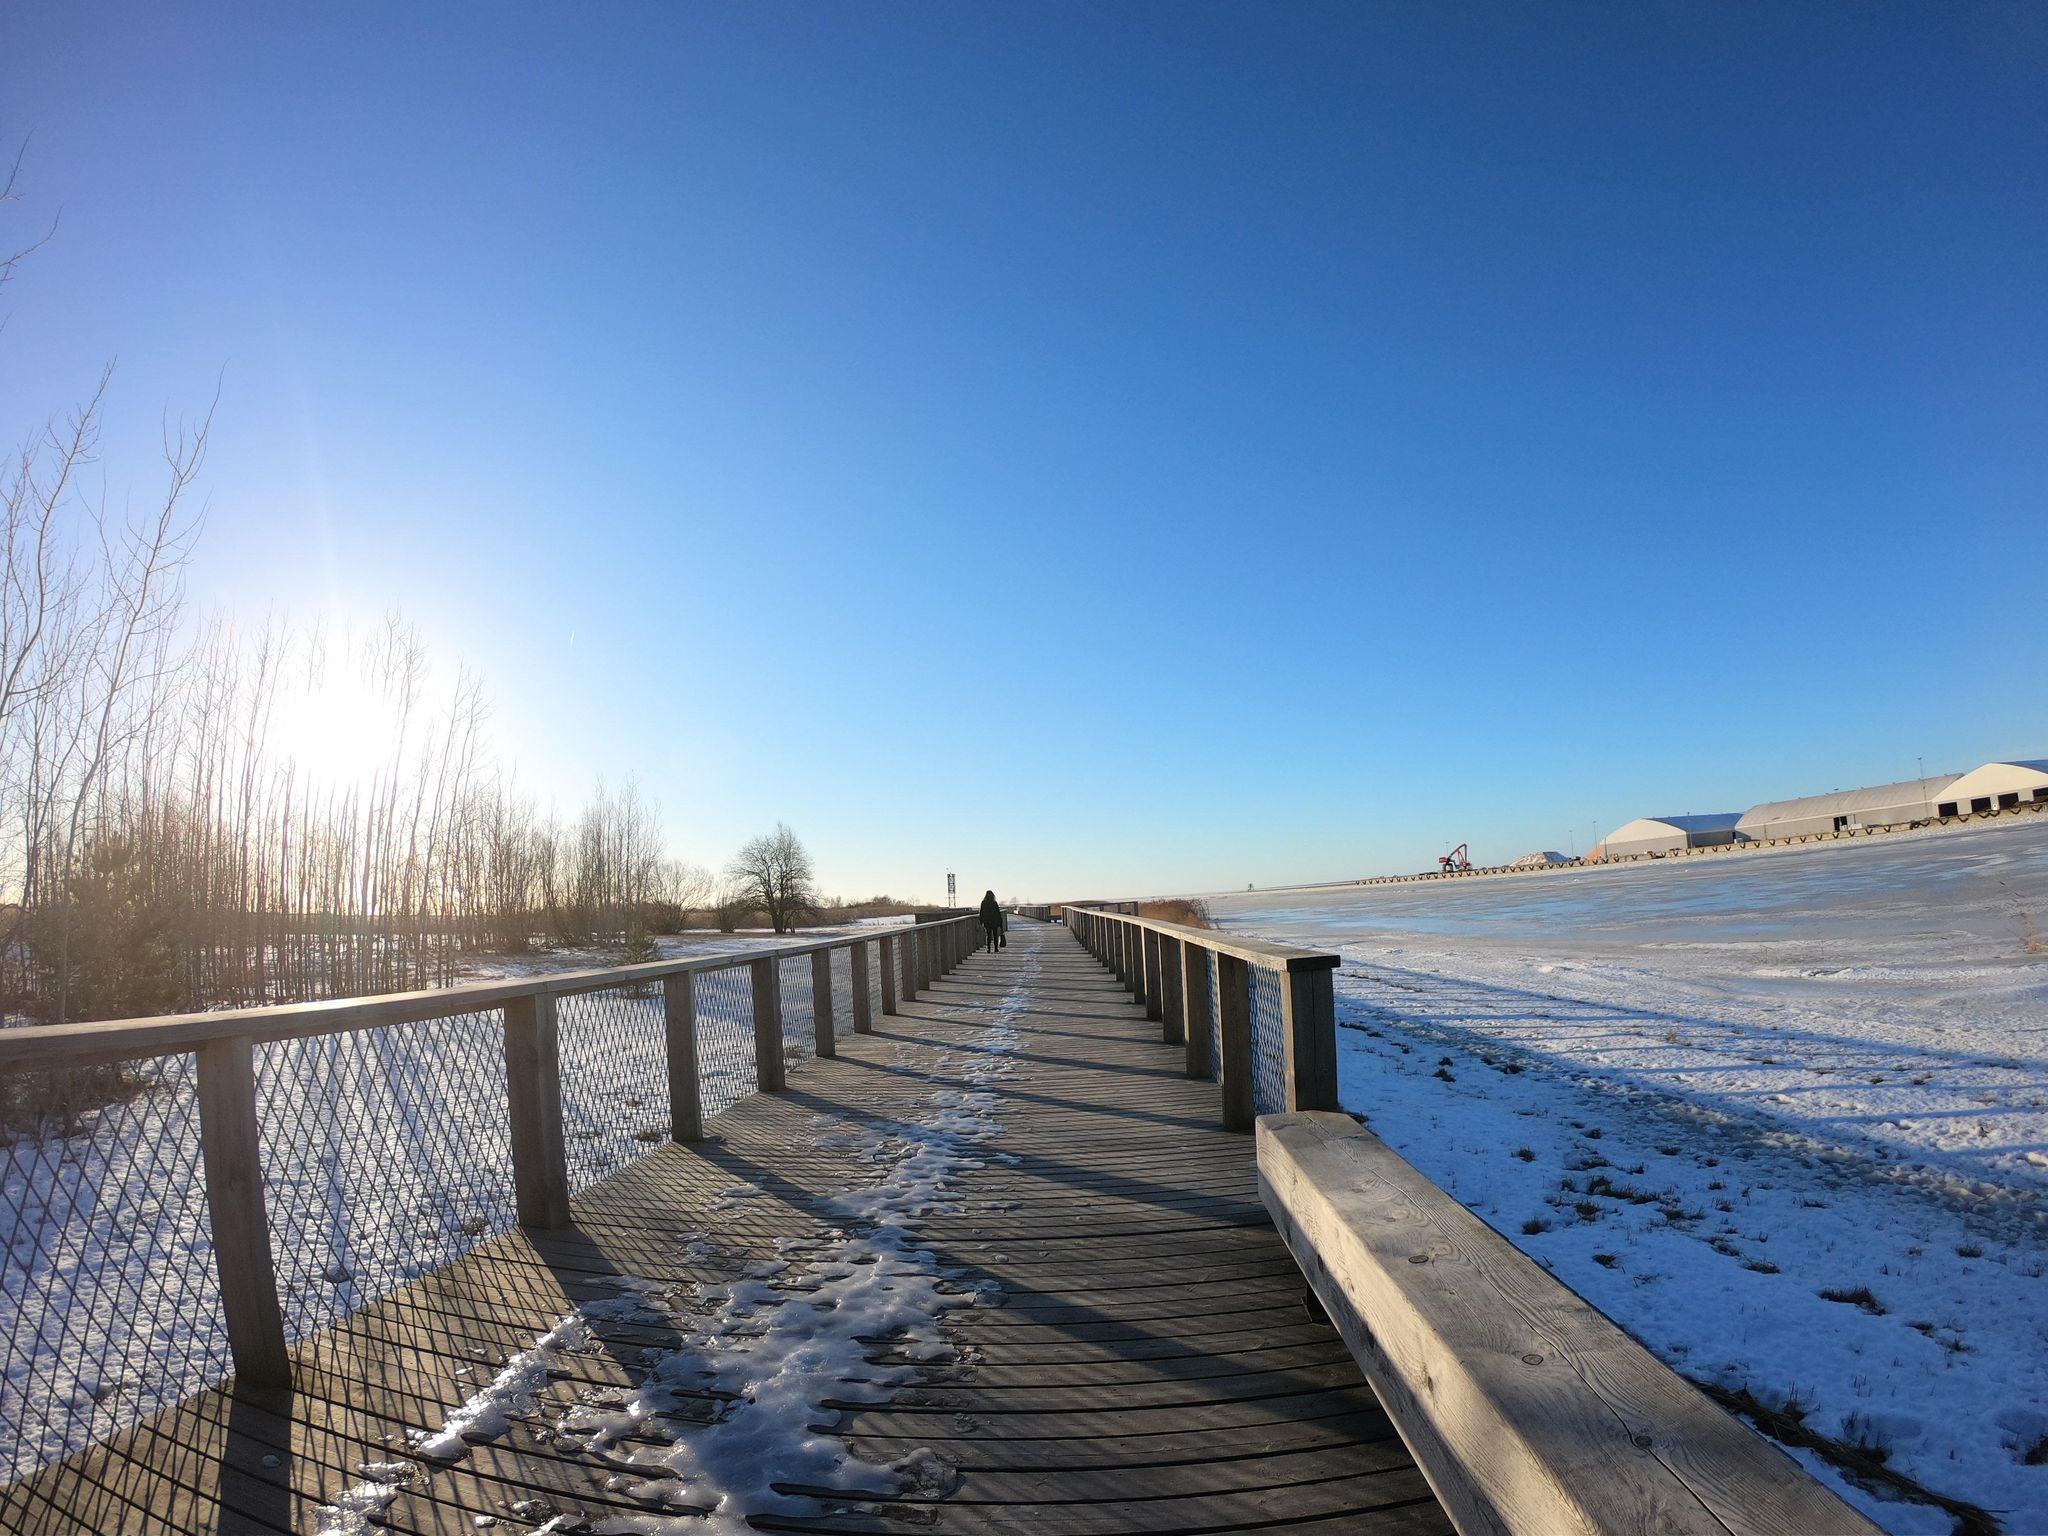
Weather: snowy
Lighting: day
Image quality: good
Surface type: walking surface
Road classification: cycleway, footway, path
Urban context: suburban or peri-urban
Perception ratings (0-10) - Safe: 8.23, Lively: 1.5, Beautiful: 7.94, Boring: 4.15, Depressing: 2.4, Wealthy: 3.03